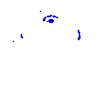
Particle: kaon